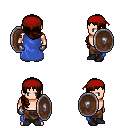
a pixel art fantasy rpg character, male body template, human, light skin, blue cape, robe skirt, brown right-swept hairstyle, red bandana, metal gloves, black shoes, shield, four views (front, back, left, right), 2x2 character sprite sheet, small pixel art, hard edges, no anti-aliasing